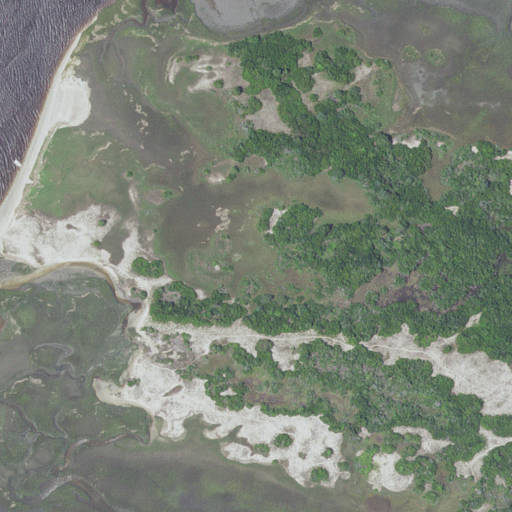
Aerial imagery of island in North Carolina named Bird Island containing herbaceous wetlands, grassland, barren land, evergreen forest, shrub, open water, and woody wetlands